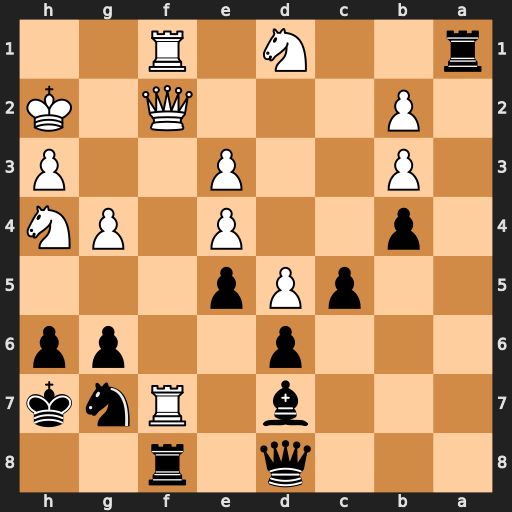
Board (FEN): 3q1r2/3b1Rnk/3p2pp/2pPp3/1p2P1PN/1P2P2P/1P3Q1K/r2N1R2
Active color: b
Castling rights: -
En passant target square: -
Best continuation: Rxf7 Qxf7 Qxh4